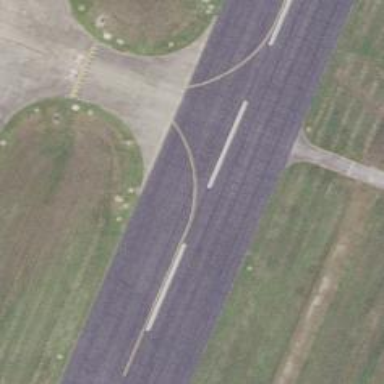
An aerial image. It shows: View of taxiway at the airport.